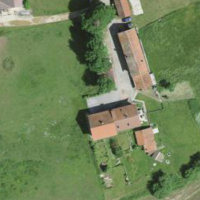
EUNIS habitat code: 55
Species observed at this site:
Achillea millefolium